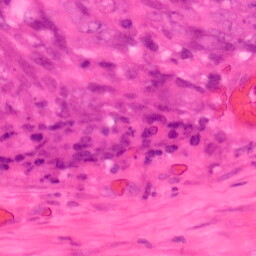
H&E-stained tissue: Colon